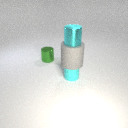
small cyan metal cylinder above small cyan rubber cylinder